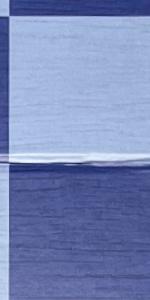
Label: Empty